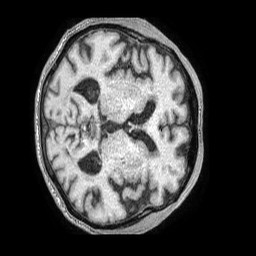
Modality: T1w
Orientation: axial
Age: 76
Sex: male
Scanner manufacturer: philips
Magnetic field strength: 1.5 T
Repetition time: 0.00769 s
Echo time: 0.003583 s